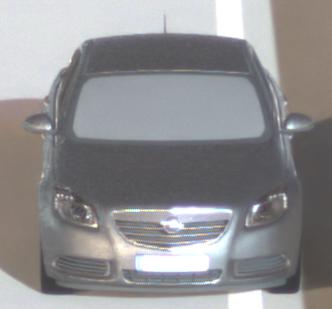
Make: Opel
Model: Insignia 1.6
Detailed model: Insignia (A) Notch Back
Model produced from: 2008/11
Model produced until: 2008/12
Doors: 4
Color: gray
Road condition: dry road
Daytime: night
Contrast: high contrast